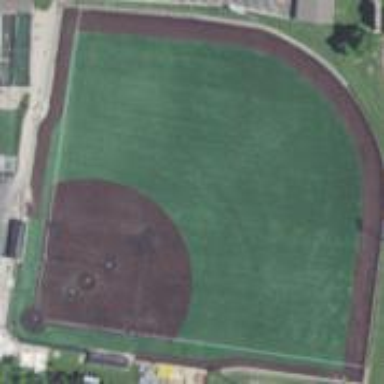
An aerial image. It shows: Baseball pitch for leisure land activities.